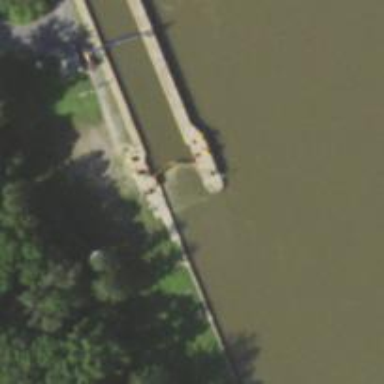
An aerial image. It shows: Lock gate along waterway.